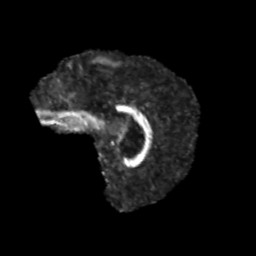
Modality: FA
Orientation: sagittal
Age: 13
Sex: male
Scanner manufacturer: siemens
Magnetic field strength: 3 T
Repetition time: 3.8 s
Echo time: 0.07 s